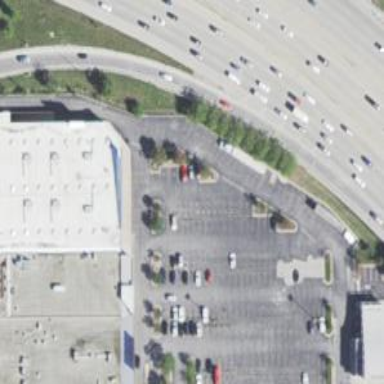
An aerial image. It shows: Retail area.